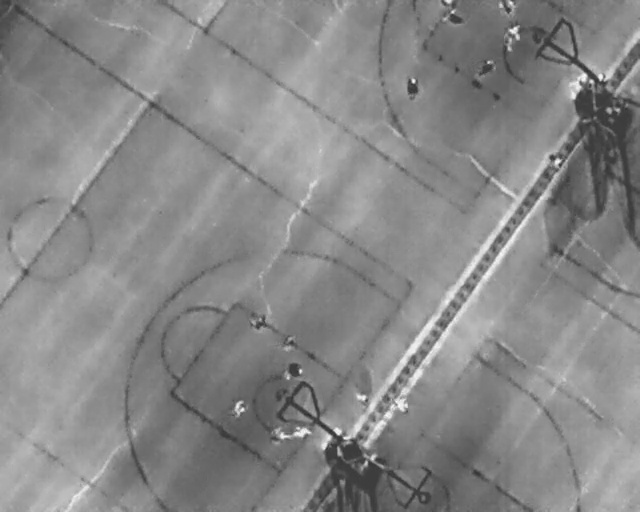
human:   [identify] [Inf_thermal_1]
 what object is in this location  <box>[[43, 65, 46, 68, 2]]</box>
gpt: <ref>1 medium person at the center</ref>